Question: I have the following MySQL table:

I was wondering if there's a chance to write a query that can retrieve distinct values from "name" column and the latest date for each name value.
For the given data, the desired output is:
'''
+---------+------------+
| Name | Date |
+---------+------------+
| Foo | 2012-12-11 |
| Bar | 2012-12-26 |
| Foo Bar | 2012-12-18 |
+---------+------------+
'''
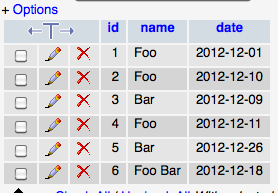
Answer: '''
SELECT name, MAX(date) FROM tableName GROUP BY name;
'''
This is retrieving all items from the 'name' column (without using 'distinct'), and is grouping them so we can get the maximum number. 'group by' allows other nifty tricks like 'COUNT()', 'MIN()', etc.